В цепи, схема которой показана на рисунке, ЭДС батареи $\mathscr{E}=100~В$, ее внутреннее сопротивление $r=100~Ом$, емкость конденсатоpa $C=200~мкФ$ и сопротивление нагревателя $R=10~Ом$ .  Ключ $K$ переключается между контактами $ \textbf {а} $ и $ \textbf {б}$ $10$ раз в $1~с$. Когда ключ находится в положении $а$, конденсатор полностью заряжается, а при его переброске в положение $б$ конденсатор полностью разряжается.
Чему равен коэффициент полезного действия цепи?
Во сколько раз он выше, чем при непосредственном подключении нагревателя к батарее?
Какова средняя мощность электрического тока в нагревателе?
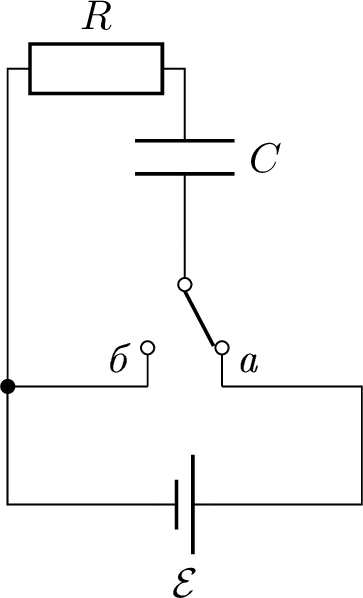
Чему равен коэффициент полезного действия цепи?
Ответ: $$ \eta=\frac{1}{2}\left(1+\frac{R}{R+r}\right) \approx 0.545. $$

Во сколько раз он выше, чем при непосредственном подключении нагревателя к батарее?
Ответ: $$ \frac{\eta}{\eta^\prime} = \frac{0.545}{0.09} \approx 6~раз. $$

Какова средняя мощность электрического тока в нагревателе?
Ответ: $$ N=f \frac{C \mathscr{E}^{2}}{2}\left(1+\frac{R}{R+r}\right) \approx 11~Вт, $$ где $f$ — число переключений в $1~с$.
Темы:
T, Электричество, Цепи, RC-цепи, Необычная система, Всероссийские, КПД